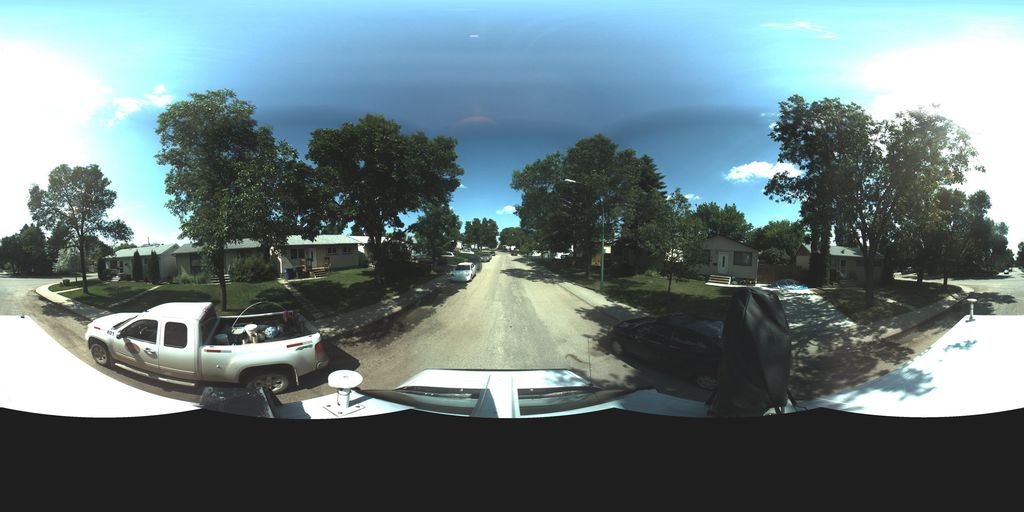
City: saskatoon